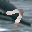
Label: 7